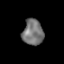
Tissue: lung
Cell type: Myeloid cells
Senescence score: 0.2019
Nuclear area (px): 522
Mean DAPI intensity: 117.165